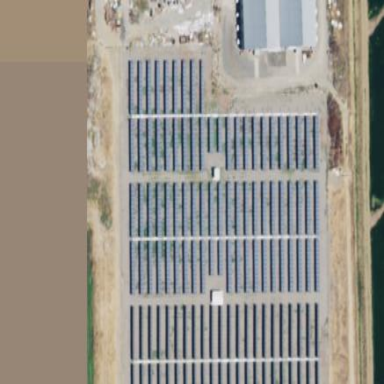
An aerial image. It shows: Solar power plant using photovoltaic technology to generate electricity.